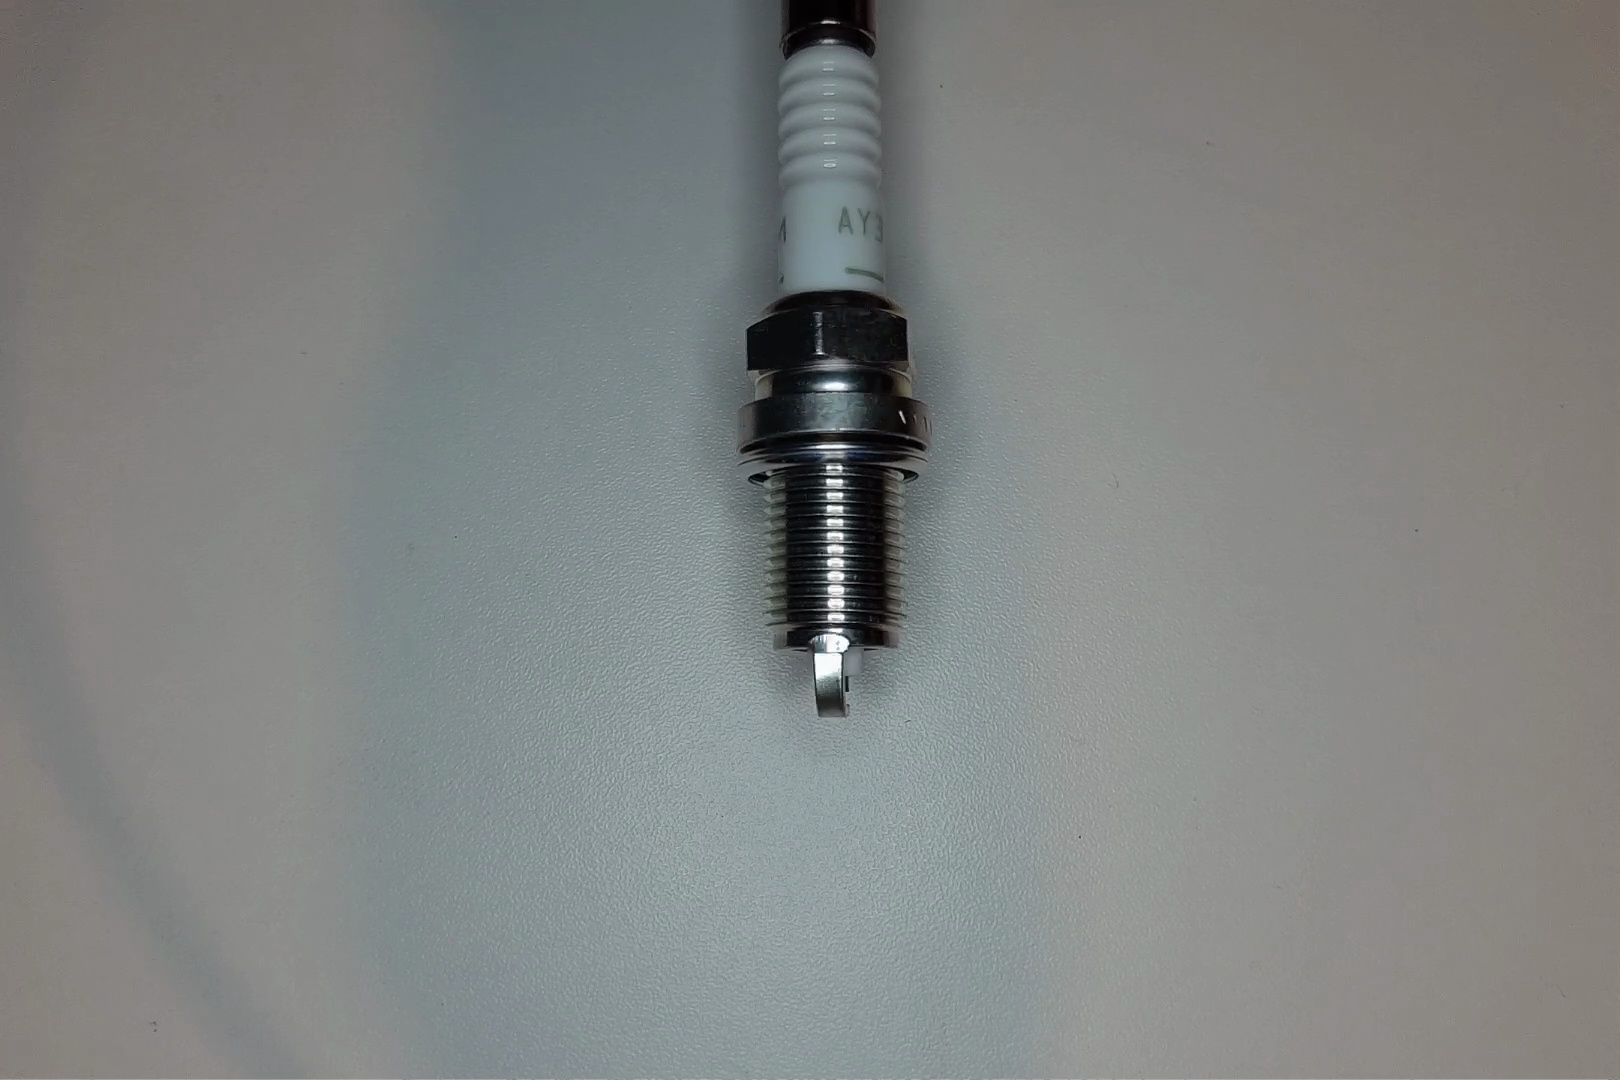
Label: normal